在正三棱柱 $ABC-A_1B_1C_1$ 中，$AB = AA_1 = 1$，动点 $P$ 满足 $\overrightarrow{BP} = \lambda \overrightarrow{BC} + \overrightarrow{BB_1}$，$\lambda \in (0,1)$，则下列几何体体积为定值的是（ ）

\begin{enumerate}
\item[A.] 四棱锥 $P-A_1ABB_1$
\item[B.] 四棱锥 $P-A_1ACC_1$
\item[C.] 三棱锥 $P-A_1BC_1$
\item[D.] 三棱锥 $P-A_1BC$
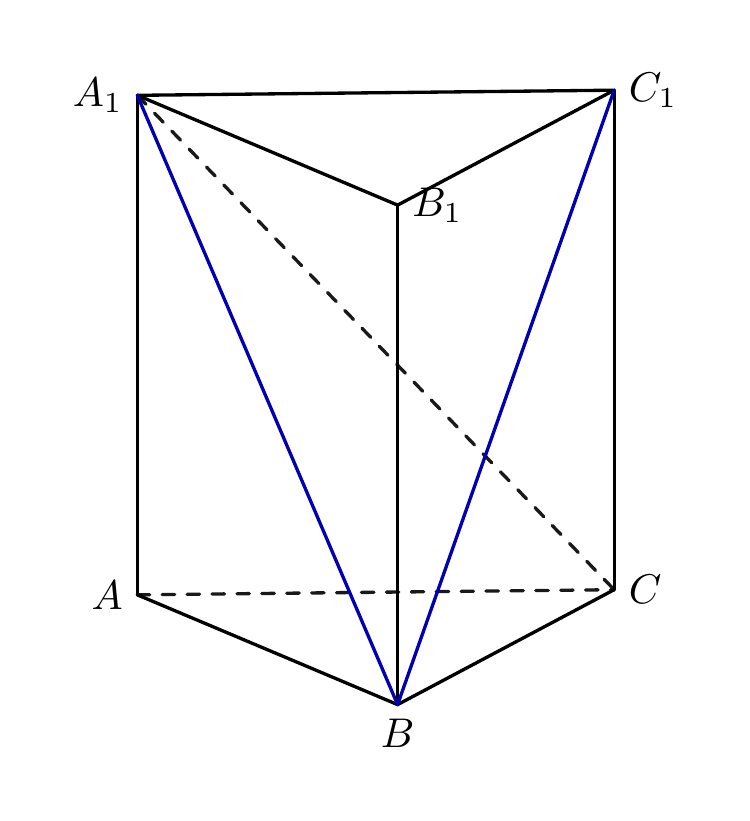
【解答】
\textbf{【答案】} D
\textbf{【分析】} 根据题设 $P$ 在 $B_1C_1$ 上运动，结合棱柱的结构特征及线面平行的性质判断各棱锥的体积是否为定值即可。
\textbf{【解答】} 解：对于正三棱柱 $ABC-A_1B_1C_1$ 且 $\overrightarrow{BP} = \lambda \overrightarrow{BC} + \overrightarrow{BB_1}$，$\lambda \in (0,1)$，则 $P$ 在 $B_1C_1$ 上运动，
所以 $P$ 到平面 $A_1ACC_1$，平面 $A_1ABB_1$，平面 $A_1BC_1$ 的距离均是变化的，故 A、B、C 不符合题意；
由 $B_1C_1 // BC$，$BC \subset$ 平面 $A_1BC$，$B_1C_1 \not\subset$ 平面 $A_1BC$，则 $B_1C_1 // $ 平面 $A_1BC$，
所以 $P$ 到平面 $A_1BC$ 的距离为定值，故 D 符合题意。
故选：D。